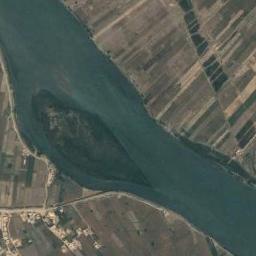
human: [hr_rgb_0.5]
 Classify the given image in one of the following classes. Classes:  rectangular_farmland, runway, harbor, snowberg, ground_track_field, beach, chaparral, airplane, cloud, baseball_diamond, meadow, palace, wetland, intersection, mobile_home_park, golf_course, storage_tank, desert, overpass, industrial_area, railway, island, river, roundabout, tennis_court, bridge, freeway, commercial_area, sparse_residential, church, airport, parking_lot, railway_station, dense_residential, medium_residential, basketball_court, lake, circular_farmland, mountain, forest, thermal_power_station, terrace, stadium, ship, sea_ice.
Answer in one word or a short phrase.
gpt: river